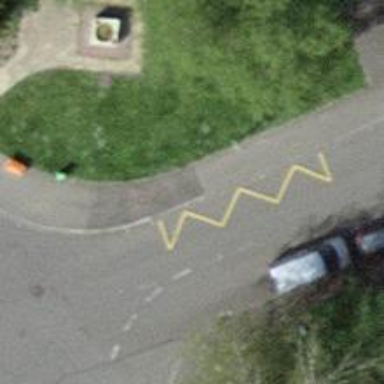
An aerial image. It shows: Bus stop with designated public transport stop position.